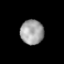
Tissue: lung
Cell type: Epithelial cells
Senescence score: 0.2182
Nuclear area (px): 563
Mean DAPI intensity: 160.286